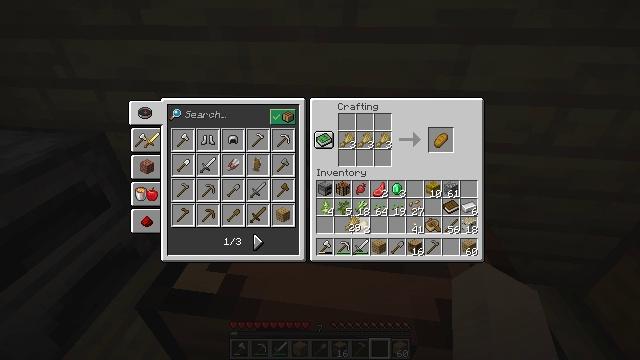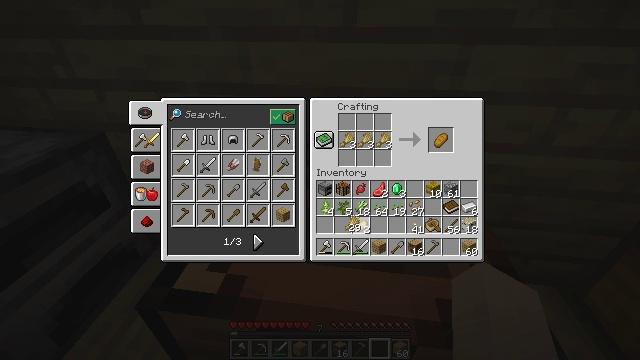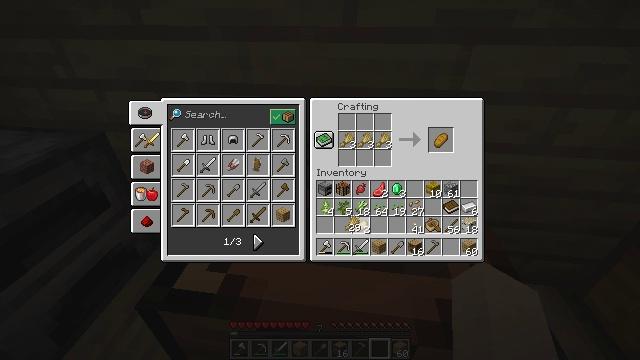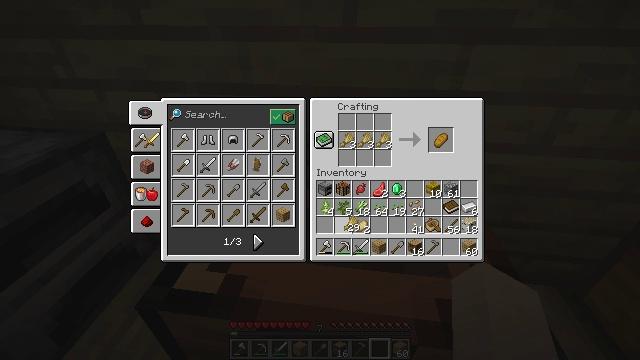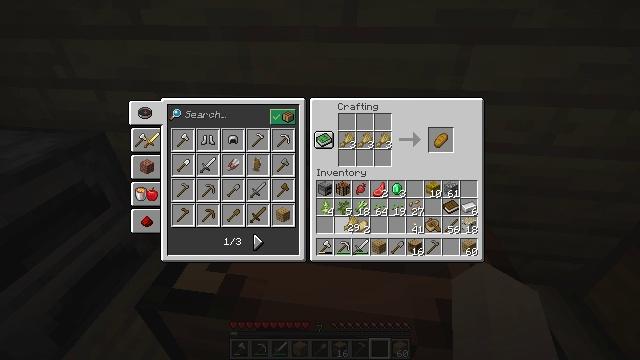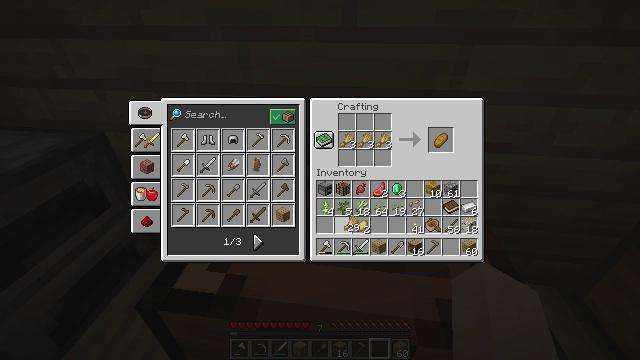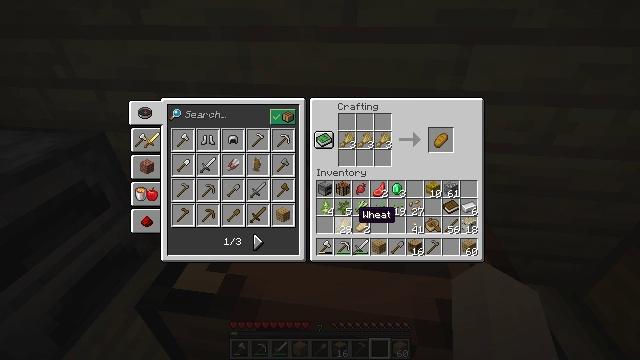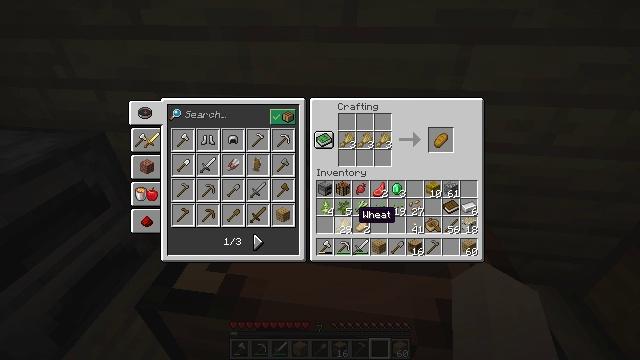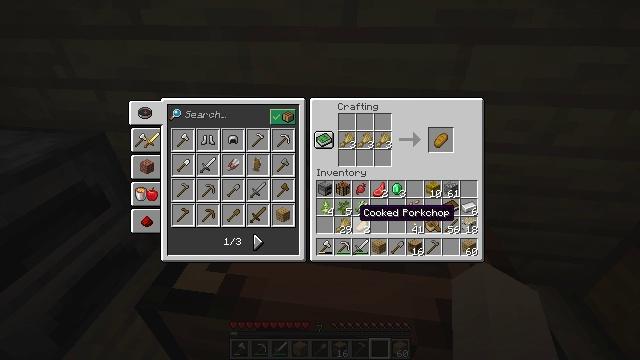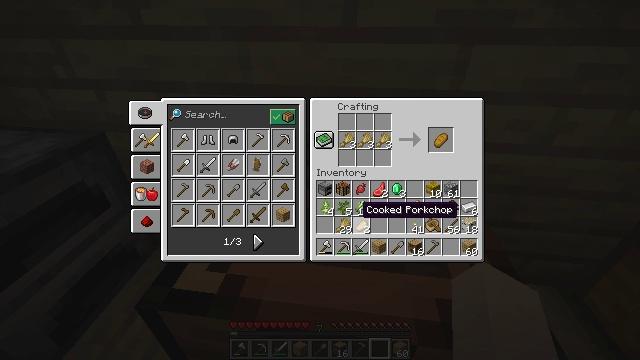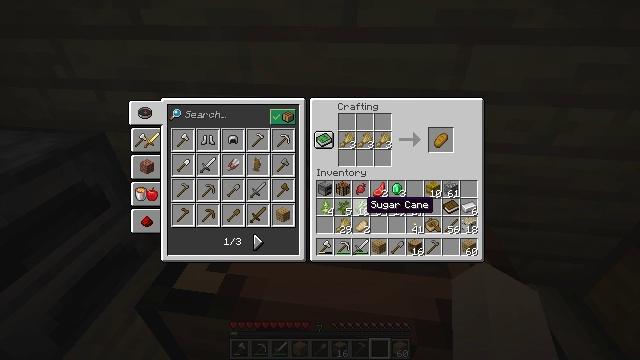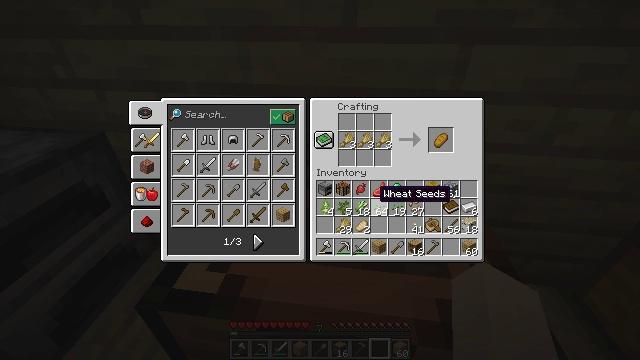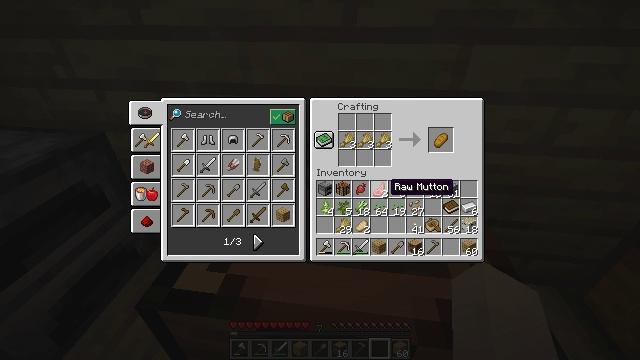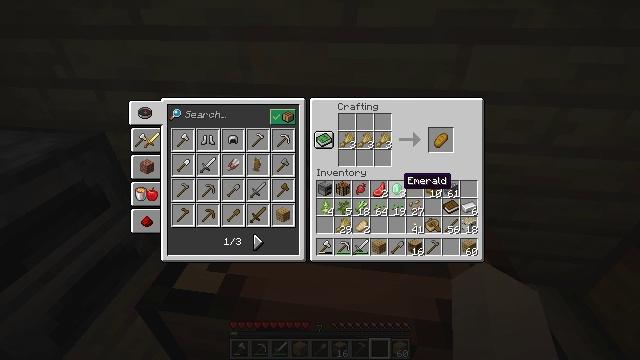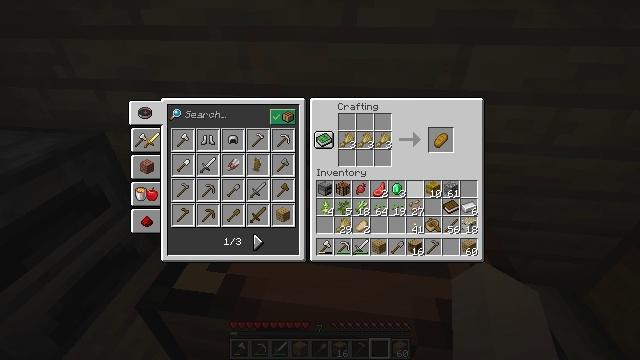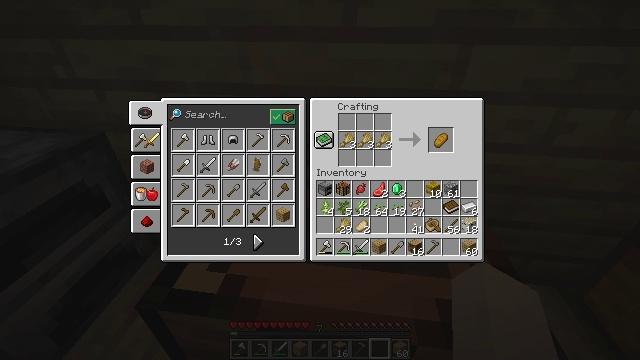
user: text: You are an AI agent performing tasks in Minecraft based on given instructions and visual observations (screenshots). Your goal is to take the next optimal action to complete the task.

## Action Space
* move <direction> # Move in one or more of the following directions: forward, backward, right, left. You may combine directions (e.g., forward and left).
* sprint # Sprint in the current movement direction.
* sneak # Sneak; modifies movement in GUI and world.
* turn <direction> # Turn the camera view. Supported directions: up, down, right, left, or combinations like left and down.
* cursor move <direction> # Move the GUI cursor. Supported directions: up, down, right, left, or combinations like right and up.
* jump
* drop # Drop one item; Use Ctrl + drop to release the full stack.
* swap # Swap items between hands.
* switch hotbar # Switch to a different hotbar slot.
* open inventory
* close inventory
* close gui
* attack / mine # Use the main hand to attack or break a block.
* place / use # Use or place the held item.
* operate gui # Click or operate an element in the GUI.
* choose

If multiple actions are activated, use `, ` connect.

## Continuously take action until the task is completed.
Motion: motion action
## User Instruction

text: Make some bread using three wheat.
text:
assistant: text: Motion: no_op
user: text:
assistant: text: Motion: no_op
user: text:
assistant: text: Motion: operate gui
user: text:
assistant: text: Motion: operate gui
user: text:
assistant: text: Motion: operate gui
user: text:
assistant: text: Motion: no_op
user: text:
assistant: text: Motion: no_op
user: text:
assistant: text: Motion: no_op
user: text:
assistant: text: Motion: no_op
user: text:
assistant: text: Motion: no_op
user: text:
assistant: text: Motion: cursor move right and up
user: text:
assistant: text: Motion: cursor move right
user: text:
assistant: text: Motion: cursor move right
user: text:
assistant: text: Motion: cursor move right and up
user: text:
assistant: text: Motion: cursor move right and up
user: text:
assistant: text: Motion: no_op
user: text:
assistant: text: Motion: no_op
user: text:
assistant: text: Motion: no_op
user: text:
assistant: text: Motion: no_op
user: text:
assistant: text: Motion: cursor move up
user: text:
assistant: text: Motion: no_op
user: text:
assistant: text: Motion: no_op
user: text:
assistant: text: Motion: operate gui
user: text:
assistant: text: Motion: operate gui
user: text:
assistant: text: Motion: operate gui
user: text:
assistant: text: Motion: no_op
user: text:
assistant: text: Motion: no_op
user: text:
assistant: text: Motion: no_op
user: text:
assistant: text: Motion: no_op
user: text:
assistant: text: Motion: operate gui